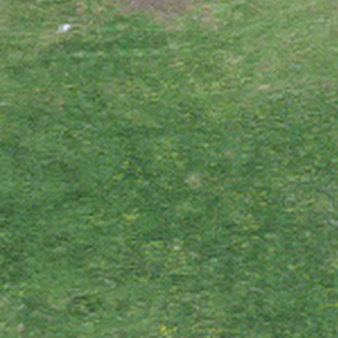
Label: other